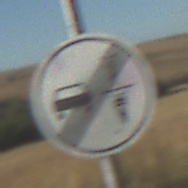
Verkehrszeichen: EndeVerbotUeberholenEinspurigeFahrzeuge
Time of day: MorningAfternoon
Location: Outdoor (Nature)
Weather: PartlyCloudy
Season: NotSpecified
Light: Natural